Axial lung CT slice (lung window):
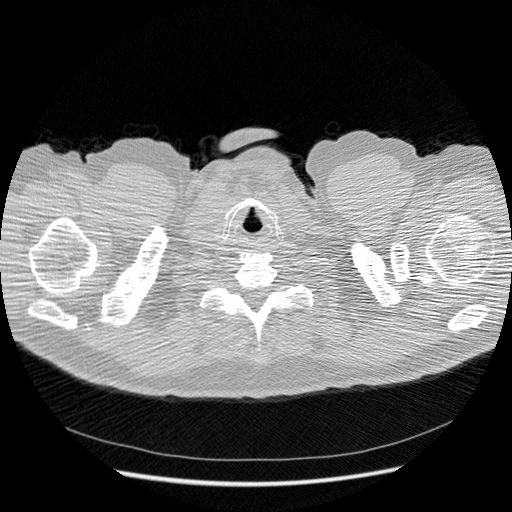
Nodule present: no